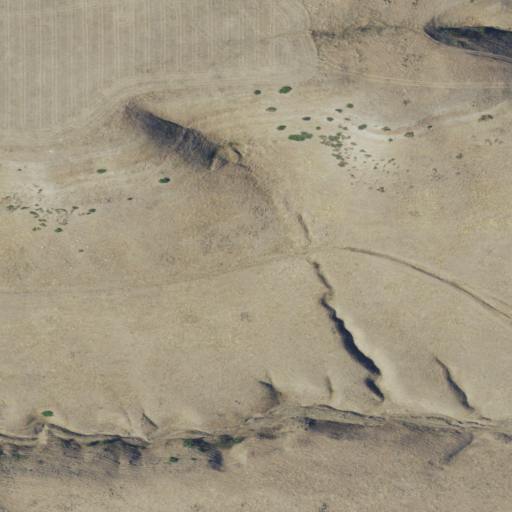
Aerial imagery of mountain in Montana named McCormick Hill containing grassland and shrub